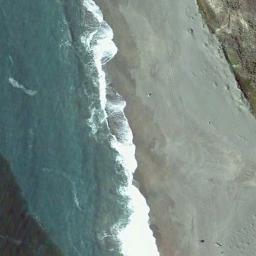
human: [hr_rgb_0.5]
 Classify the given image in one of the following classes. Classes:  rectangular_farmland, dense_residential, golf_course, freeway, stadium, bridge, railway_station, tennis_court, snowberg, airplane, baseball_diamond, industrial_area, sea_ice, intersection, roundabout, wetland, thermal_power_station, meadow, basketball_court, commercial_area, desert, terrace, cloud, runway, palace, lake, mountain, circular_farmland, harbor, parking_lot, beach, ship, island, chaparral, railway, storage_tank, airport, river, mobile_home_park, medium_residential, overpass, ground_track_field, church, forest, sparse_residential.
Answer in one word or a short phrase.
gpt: beach